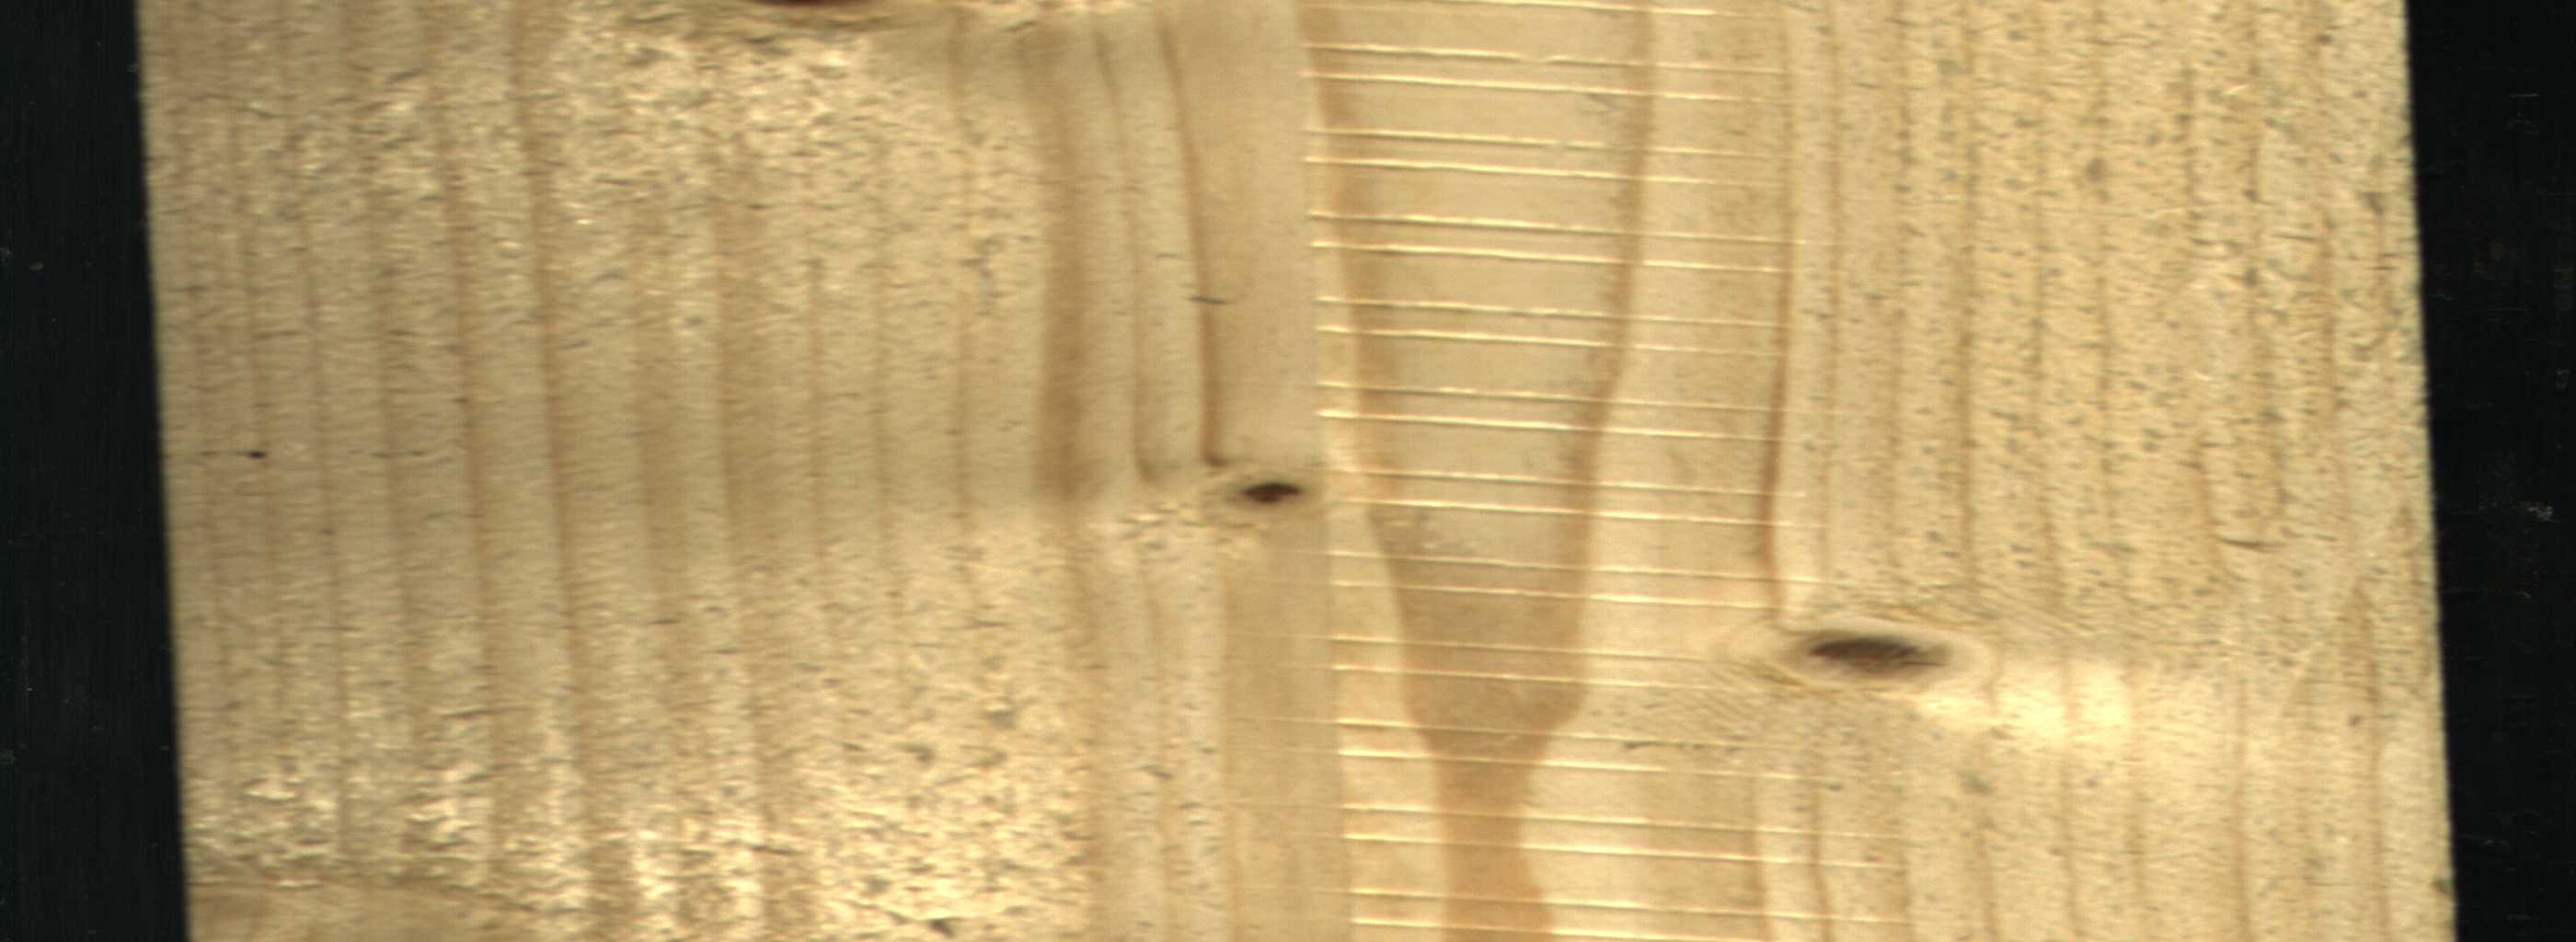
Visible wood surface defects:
Live_Knot
Live_Knot